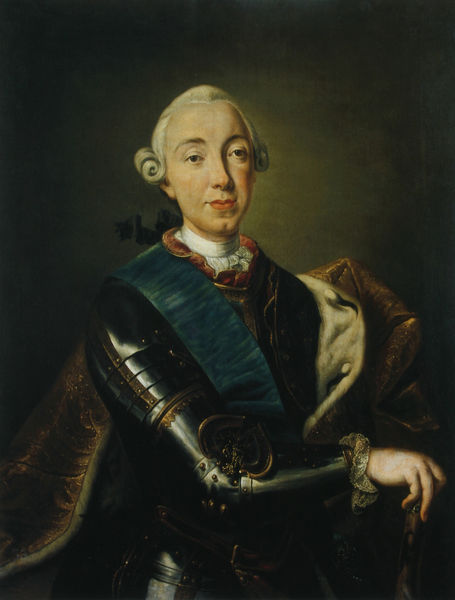
Titel: Zar Peter III.
Künstler: Lucas Conrad Pfanzelt
Standort: St. Petersburg
Institution: Schloss Pawlowsk
Schlagwörter: blau, dunkel, gemälde, hand, mann, schatten, umhang, weiß, gelb, grün, braun, finger, grau, hell, hintergrund, licht, mund, nase, orange, profil, schwarz, stirn, blick, rot, tuch, schleife, hemd, jacke, jung, wand, arm, augen, band, barock, blass, bluse, falten, gesicht, hermelin, kragen, lang, pelz, samt, silber, spitze, ärmel, bild, bildnis, herr, portrait, porträt, öl, gewand, gold, haare, mantel, stoff, adel, spitzen, augenbrauen, borte, kinn, lippen, locke, locken, ohren, schminke, schulter, schultern, vornehm, stock, fell, perücke, schärpe, stab, beleuchtung, steif, zopf, ernst, grübchen, glanz, glänzen, glänzend, metall, gesenkter blick, dreiviertelansicht, junge, rüsche, rüschen, oberkörper, hoch, betrachter, griff, eisen, panzer, schwert, uniform, soldat, manschette, orden, scherpe, herrscher, nerz, ritter, fürst, rüstung, brustpanzer, harnisch, schlaff, aristokrat, prinz, kinngrube, kinngrübchen, grünlich, ritterrüstung, edelmann, portr, stahl, hermelinmantel, auftrag, blank, handgelenk, hochmütig, schlafzimmeraugen, nerzmantel, blasiert, degeneriert, toch, potrtät, glanz herrscher